Question: I need to create multiple vector shapes using HTML5-Canvas, SVG, CSS etc
I know I CAN achieve this via DIV's and Z-index etc but I want to find solution using vector graphics so that I can update the shapes, colors, position, at runtime.
How can I get the shapes to be behind everything other than making a tons of DIVs and changing their z-index?
It looks like the closest I have seen so far is using svg and loading it via background-image.
Here is a image representing what I want to do with CSS:

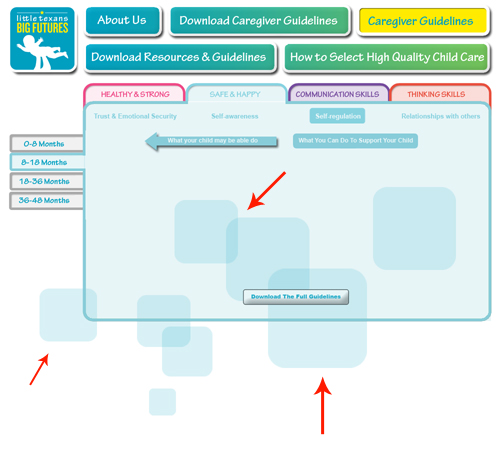
Answer: This link should get you started with regards to creating rounded corners in a HTML 5 canvas.
<URL>
It will also allow you play around and come up with a solution that looks like your image. With regards to then putting this behind other elements, wrap the remainder of your elements in a div and apply
'''
z-index: 10
'''
to this div (ensuring this is a higher number than the z-index applied to the canvas element). Refrain from using
'''
z-index: -1
'''
as this can cause havoc in some browsers.
See here for more info:
<URL>
Obviously using a HTML5 canvas means that your site would not be fully backwards compatible.
See here for info regarding compatibility:
<URL>
N.B. I can't really help you anymore than this as I've never used HTML 5 canvas. I personally think it's an over complicated way of presenting an image but I guess others have a more practical use for it.